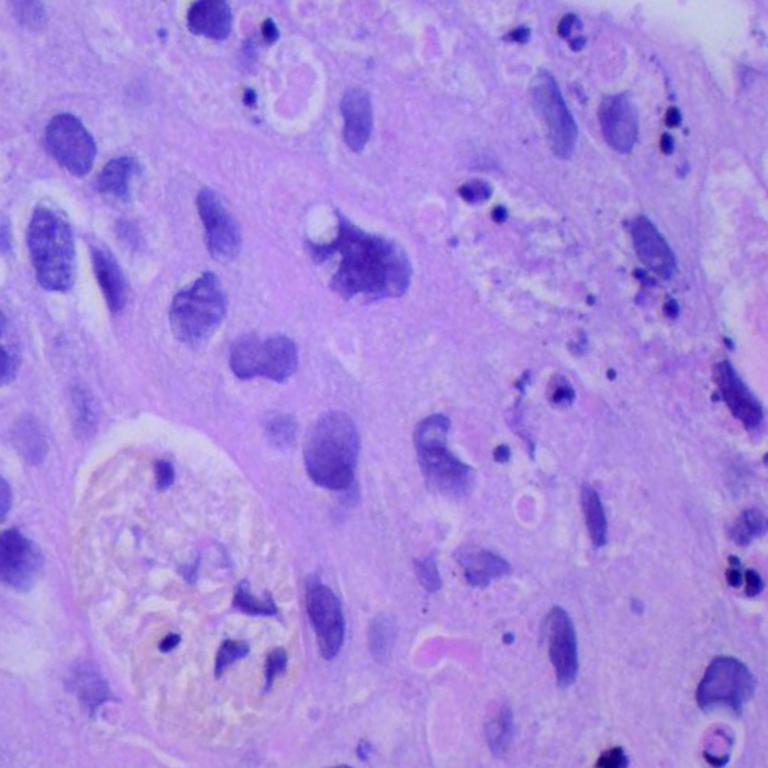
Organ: lung
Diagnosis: squamous carcinomas